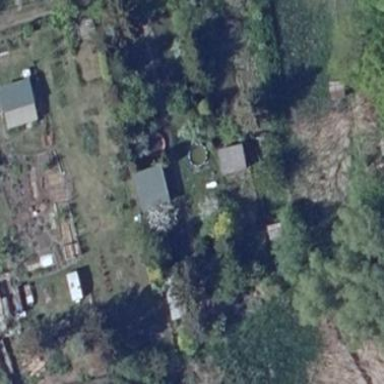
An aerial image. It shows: Area designated for allotments.